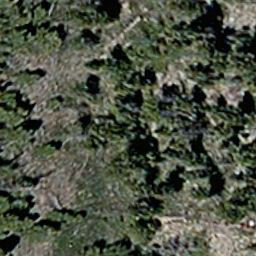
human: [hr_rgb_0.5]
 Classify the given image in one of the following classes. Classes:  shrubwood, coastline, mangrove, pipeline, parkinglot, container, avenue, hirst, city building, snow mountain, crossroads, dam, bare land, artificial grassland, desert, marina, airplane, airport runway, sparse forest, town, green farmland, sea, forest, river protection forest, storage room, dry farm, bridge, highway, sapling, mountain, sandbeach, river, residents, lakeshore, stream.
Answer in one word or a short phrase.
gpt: sparse forest